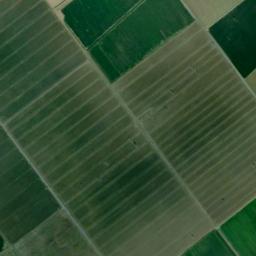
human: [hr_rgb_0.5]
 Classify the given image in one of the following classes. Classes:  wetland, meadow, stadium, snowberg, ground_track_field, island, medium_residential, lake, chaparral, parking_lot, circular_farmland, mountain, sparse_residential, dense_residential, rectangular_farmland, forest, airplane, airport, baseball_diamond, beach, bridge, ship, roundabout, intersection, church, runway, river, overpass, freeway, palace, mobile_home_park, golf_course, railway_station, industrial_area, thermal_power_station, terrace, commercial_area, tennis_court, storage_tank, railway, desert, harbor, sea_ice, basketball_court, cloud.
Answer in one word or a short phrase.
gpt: rectangular_farmland